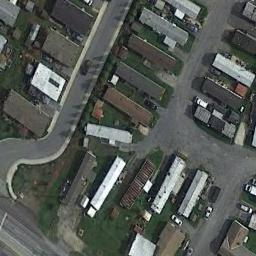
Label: mobile_home_park